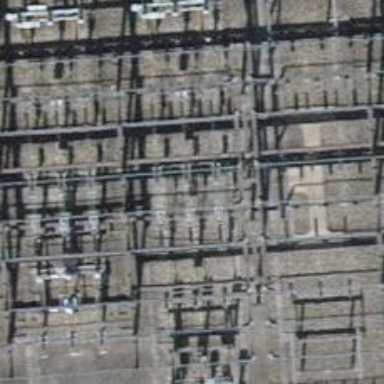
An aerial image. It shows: Switch for power supply.